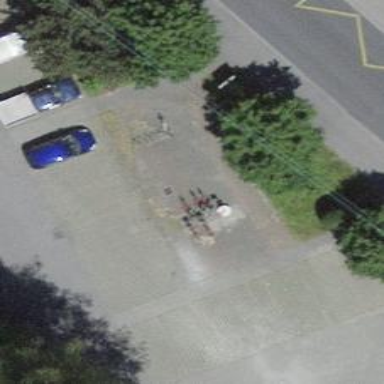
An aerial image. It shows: Bicycle parking area with stands.